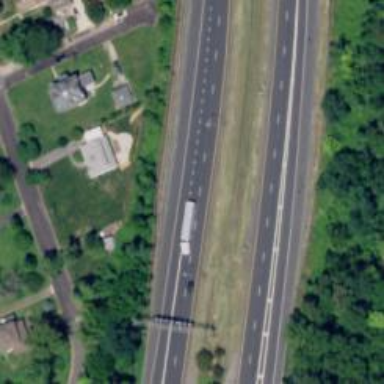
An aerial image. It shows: Motorway junction.